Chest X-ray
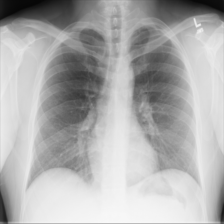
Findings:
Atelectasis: negative
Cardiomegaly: negative
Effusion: negative
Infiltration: negative
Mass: negative
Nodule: negative
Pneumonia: negative
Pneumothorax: negative
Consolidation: negative
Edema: negative
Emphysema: negative
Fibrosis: negative
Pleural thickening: negative
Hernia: negative